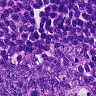
Metastatic tissue present: no